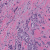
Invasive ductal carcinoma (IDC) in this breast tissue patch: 1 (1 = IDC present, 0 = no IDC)